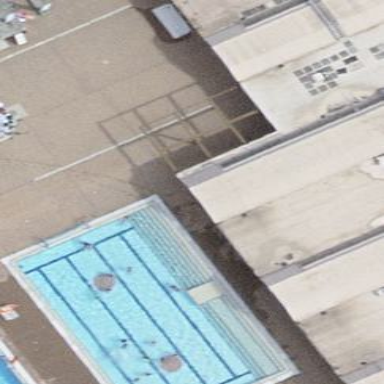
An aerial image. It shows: Swimming pool located in leisure land.